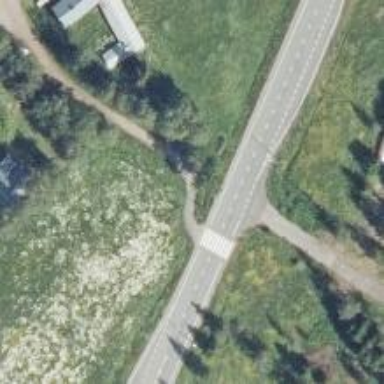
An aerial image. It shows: Cycleway.